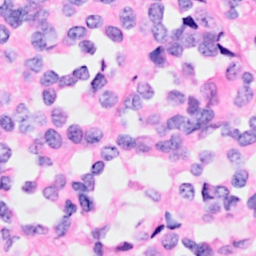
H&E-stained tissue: Breast